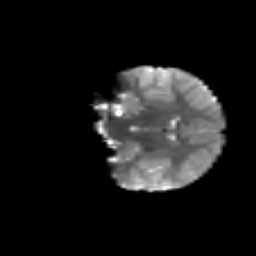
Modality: T2w
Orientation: coronal
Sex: female
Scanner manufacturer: siemens
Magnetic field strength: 3 T
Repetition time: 5 s
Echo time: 0.071 s